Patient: sex F, age 37
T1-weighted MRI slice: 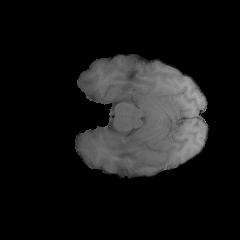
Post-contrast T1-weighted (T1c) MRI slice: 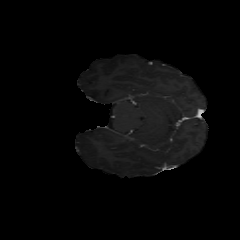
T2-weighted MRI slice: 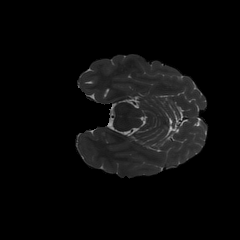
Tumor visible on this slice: no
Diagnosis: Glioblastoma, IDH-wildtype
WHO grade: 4